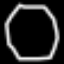
Label: octagon